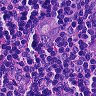
Metastatic tissue present: yes